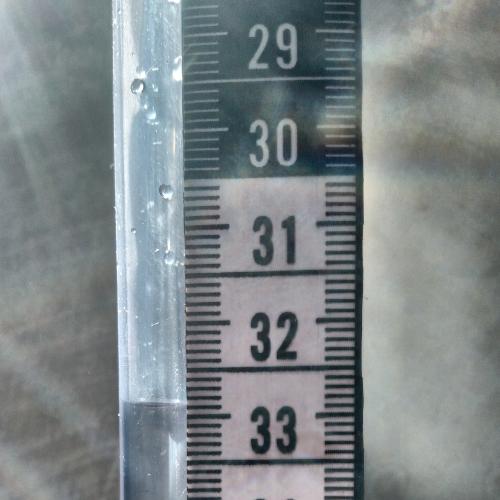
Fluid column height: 32.9 cm